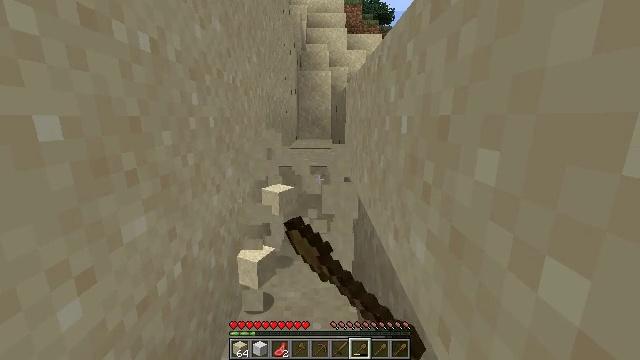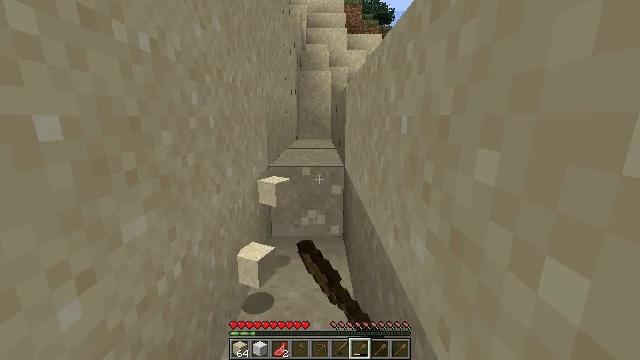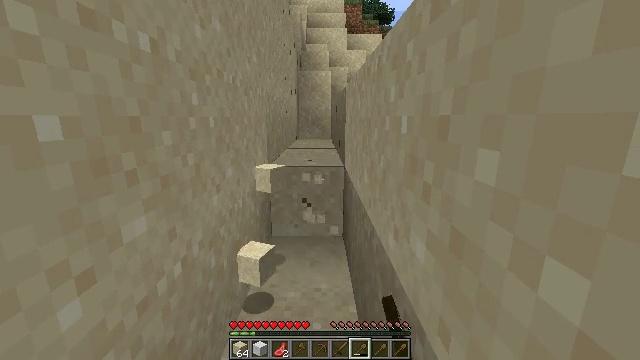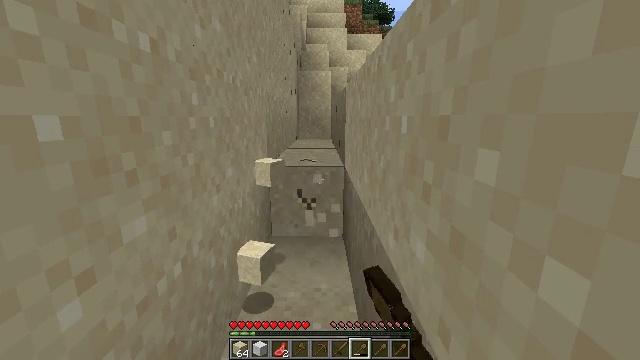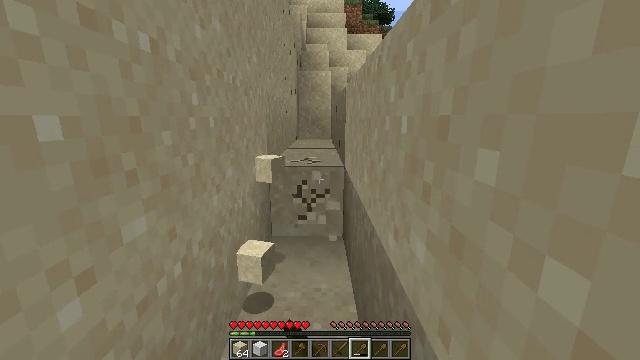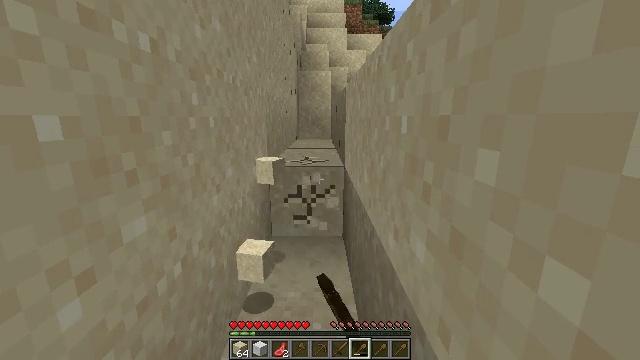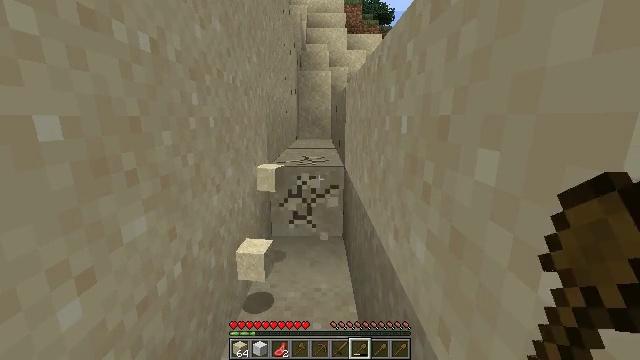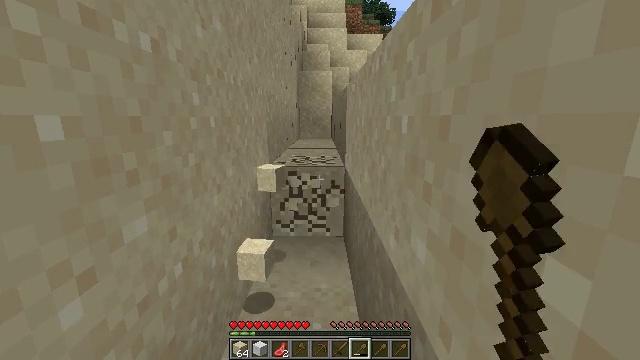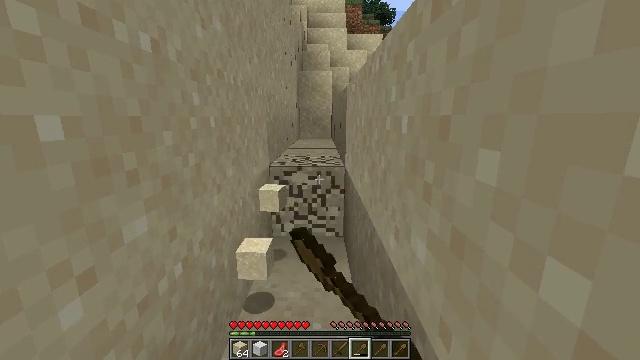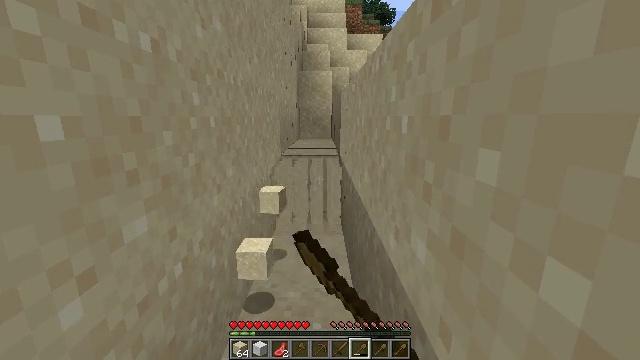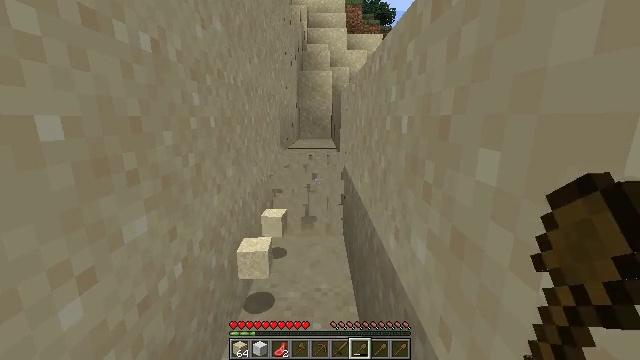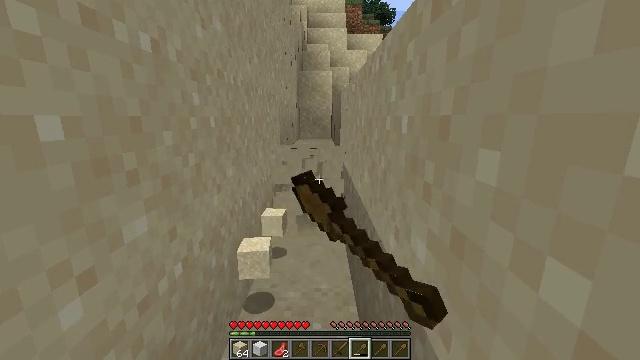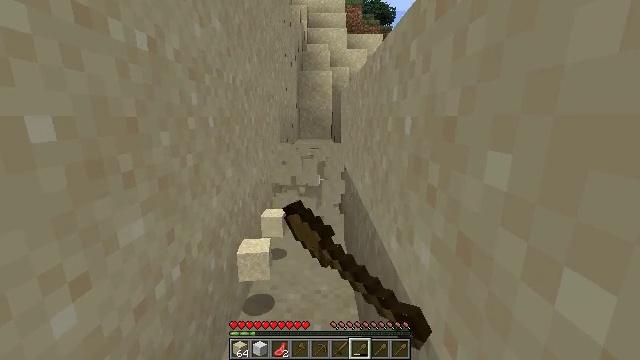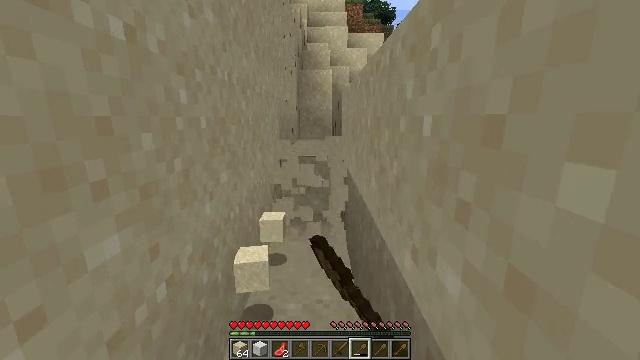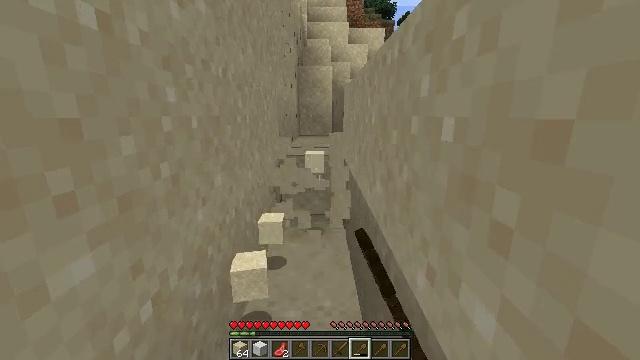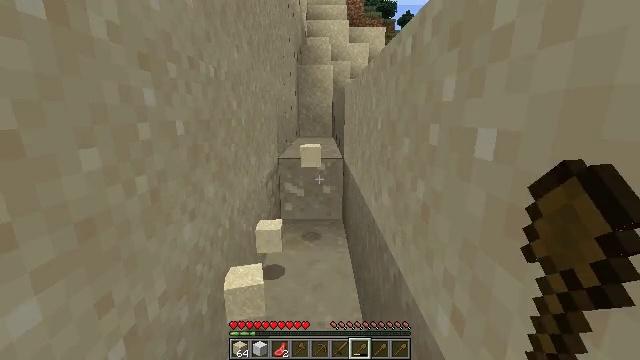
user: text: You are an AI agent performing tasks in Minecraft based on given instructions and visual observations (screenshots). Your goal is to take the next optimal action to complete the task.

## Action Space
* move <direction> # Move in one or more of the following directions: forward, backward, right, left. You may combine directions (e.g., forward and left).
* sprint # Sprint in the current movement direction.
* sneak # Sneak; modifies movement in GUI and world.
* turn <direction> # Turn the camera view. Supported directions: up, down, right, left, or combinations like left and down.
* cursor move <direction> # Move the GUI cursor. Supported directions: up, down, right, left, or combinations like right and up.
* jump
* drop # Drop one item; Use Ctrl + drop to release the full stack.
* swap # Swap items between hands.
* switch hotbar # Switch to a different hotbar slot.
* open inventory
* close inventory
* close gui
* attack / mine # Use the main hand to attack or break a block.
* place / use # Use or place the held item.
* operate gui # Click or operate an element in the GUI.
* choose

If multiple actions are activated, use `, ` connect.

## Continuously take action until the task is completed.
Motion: motion action
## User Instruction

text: Mine sand by the water.
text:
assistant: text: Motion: attack / mine
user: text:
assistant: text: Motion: attack / mine
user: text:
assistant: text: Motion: attack / mine
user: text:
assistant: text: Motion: attack / mine
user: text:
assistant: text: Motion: attack / mine
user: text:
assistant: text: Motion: attack / mine
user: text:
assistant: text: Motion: attack / mine
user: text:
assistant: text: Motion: attack / mine
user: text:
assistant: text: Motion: attack / mine
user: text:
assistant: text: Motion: attack / mine
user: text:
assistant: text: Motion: attack / mine
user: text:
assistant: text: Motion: move forward, attack / mine
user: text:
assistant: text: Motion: move forward, attack / mine
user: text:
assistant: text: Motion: move forward, attack / mine
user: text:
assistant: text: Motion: move forward, attack / mine
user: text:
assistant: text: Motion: move forward, attack / mine
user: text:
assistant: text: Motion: move forward, attack / mine
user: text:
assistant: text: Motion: move forward, attack / mine
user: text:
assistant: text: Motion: move forward, attack / mine
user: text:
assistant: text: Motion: move forward, attack / mine
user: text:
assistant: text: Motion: move forward, attack / mine
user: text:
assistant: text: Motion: move forward, turn down, attack / mine
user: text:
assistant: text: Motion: move forward, attack / mine
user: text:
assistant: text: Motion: move forward, turn down, attack / mine
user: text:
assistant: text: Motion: move forward, turn down, attack / mine
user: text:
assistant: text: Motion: move forward, attack / mine
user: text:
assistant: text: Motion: move forward, attack / mine
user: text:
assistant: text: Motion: attack / mine
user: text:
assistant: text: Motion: attack / mine
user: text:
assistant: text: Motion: attack / mine